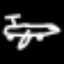
Label: airplane